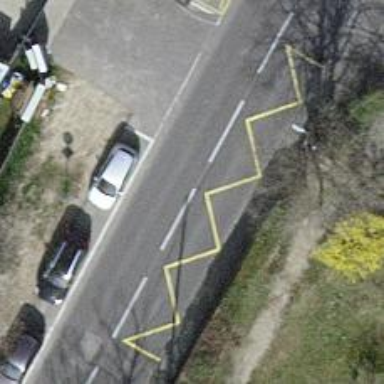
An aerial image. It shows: Bus stop with shelter for public transportation.